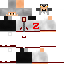
A male human skin with medium skin, wearing brown long hair dressed in a blue hoodie and black pants, featuring a closed mouth.